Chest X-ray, AP view. Patient: 50 years old, sex M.
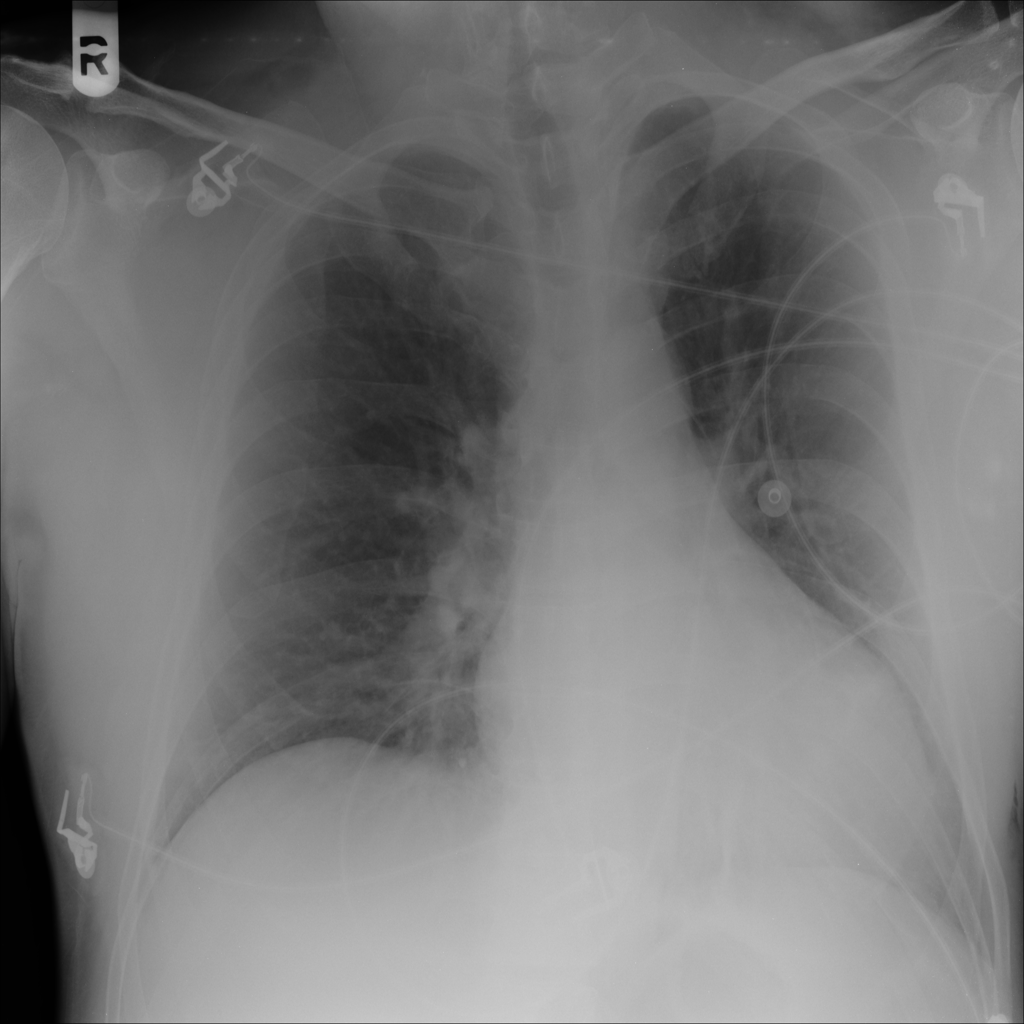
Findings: Edema, Emphysema